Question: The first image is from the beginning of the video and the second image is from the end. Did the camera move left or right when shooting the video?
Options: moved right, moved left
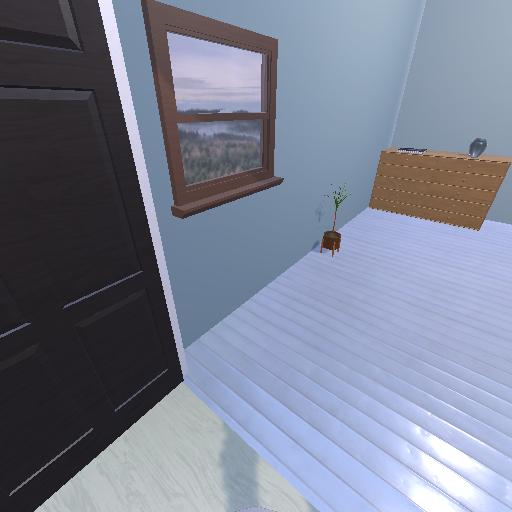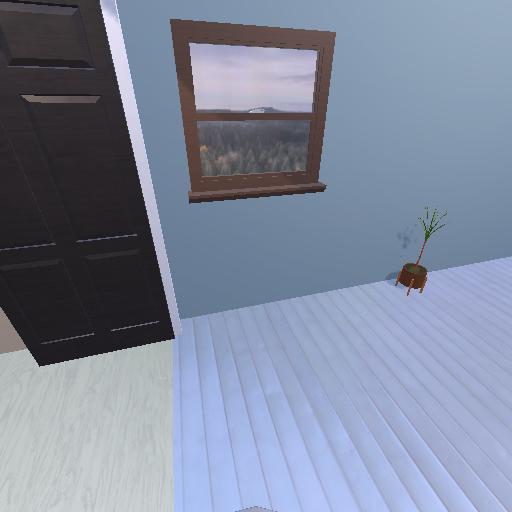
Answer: moved right